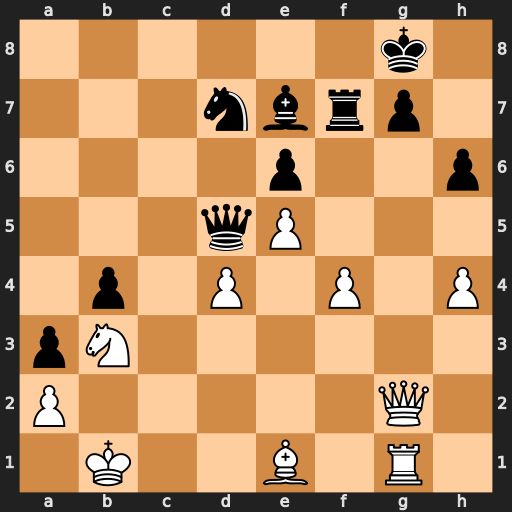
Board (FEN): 6k1/3nbrp1/4p2p/3qP3/1p1P1P1P/pN6/P5Q1/1K2B1R1
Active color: w
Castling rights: -
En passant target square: -
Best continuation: Qxd5 exd5 e6